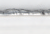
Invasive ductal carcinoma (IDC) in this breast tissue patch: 0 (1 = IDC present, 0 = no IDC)